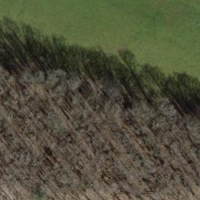
EUNIS habitat code: 41
Species observed at this site:
Limax cinereoniger
Cardamine heptaphylla